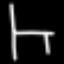
Label: chair